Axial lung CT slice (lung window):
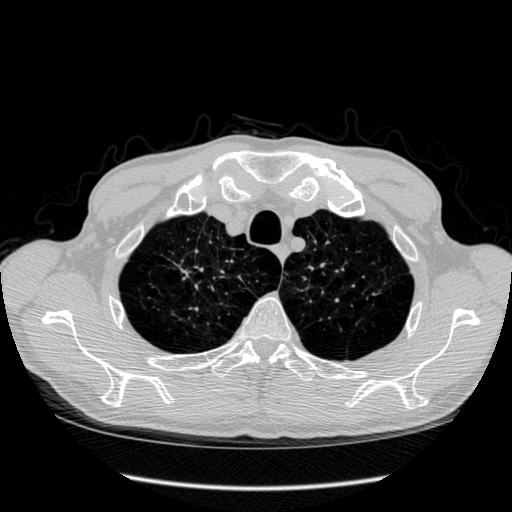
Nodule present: no